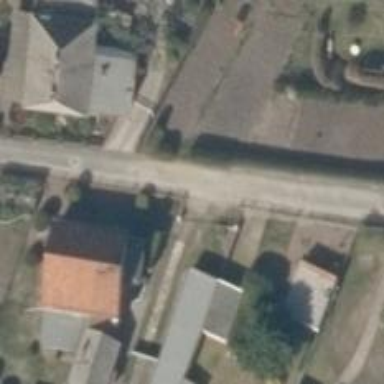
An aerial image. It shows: Residential road with compacted surface.